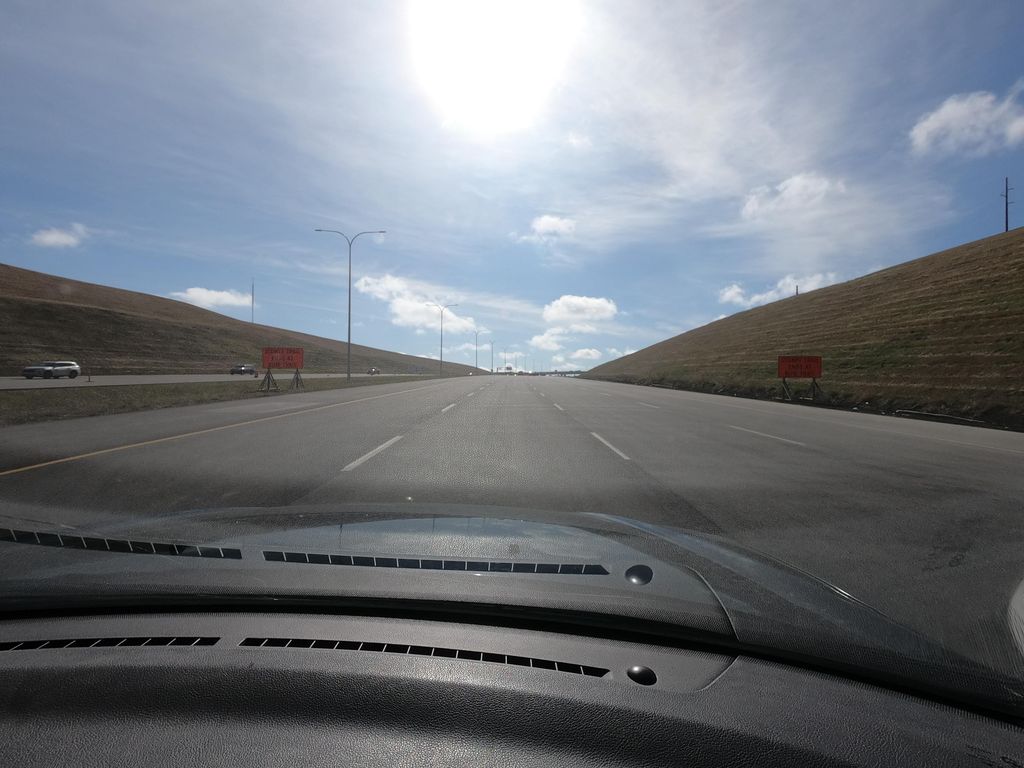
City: calgary